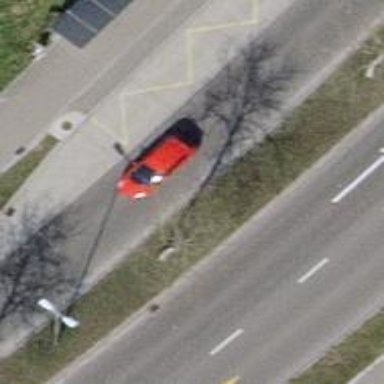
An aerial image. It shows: Bus stop with stop position for public transport.